六年级 · 组合数学
冬冬把圆柱形硬雪块堆成 “金字塔”形。

第一层: $1 \mathrm{x} 1=1$ 块;

第二层:

）块；第三层:

）块;

第四层:

）块;一共有

）块雪块。

如果按这种方式堆成五层，第五层有（）块。

你发现的规律是
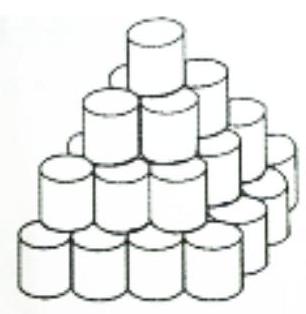
答案: $2 \times 2=4 \quad 3 \times 3=9 \quad 4 \times 4=16 \quad 30 \quad 25$

第几层的块数就是几的平方